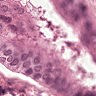
Metastatic tissue present: yes